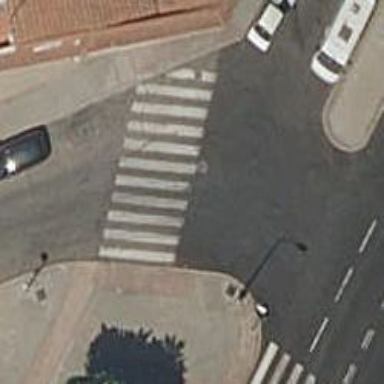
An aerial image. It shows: Uncontrolled zebra crossing on the road.